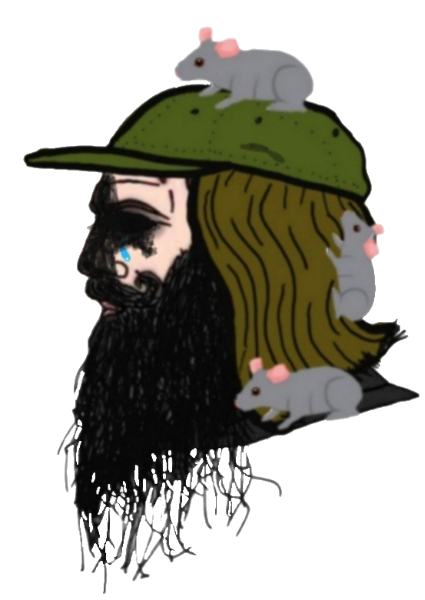
Label: 4_Yes_Chad